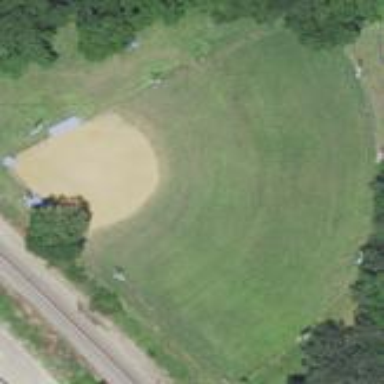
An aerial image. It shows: Baseball pitch for leisure land.